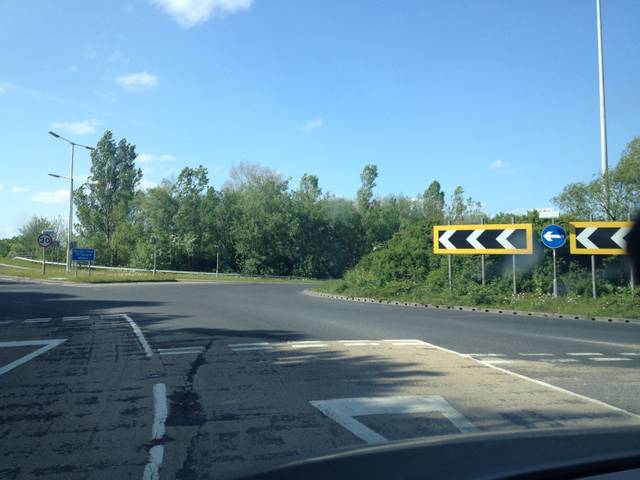
Region: United Kingdom
Coordinates: 51.664, -0.3843